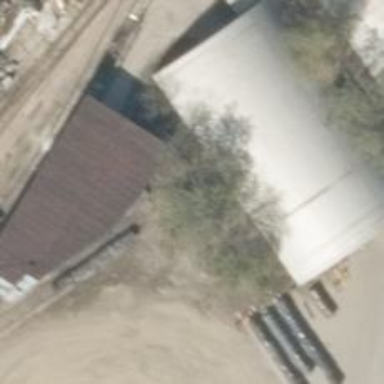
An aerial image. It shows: Unused railway yard.